Question: I want to use 'set list', but with the exception of tabs, so tabs would just look like spaces.
This is my current configuration, but tabs still have a different background colour:
'''
set list
set listchars=tab:\ \ ,eol:#,trail:~
'''

I don't want tabs to be highlighted, but I do want trailing whitespace and EOL to be highlighted. How could I do this? (I could edit the color scheme, but that feels like an ugly hack.)
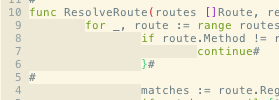
Answer: I don't think you can do that.
The help for <URL> states
> The "NonText" highlighting will be used for "eol", "extends" and "precedes".
"SpecialKey" for "nbsp", "tab" and "trail".
That is to say
- 'tab''trail''SpecialKey'- 'eol''NonText'- 'Normal'
You are free to link these highlighting groups any way you like with ':hi', but as far as I know you cannot change the highlighting groups they belong to. See <URL>.
'''
:set listchars+=tab:\ \
:hi! link SpecialKey Normal
'''